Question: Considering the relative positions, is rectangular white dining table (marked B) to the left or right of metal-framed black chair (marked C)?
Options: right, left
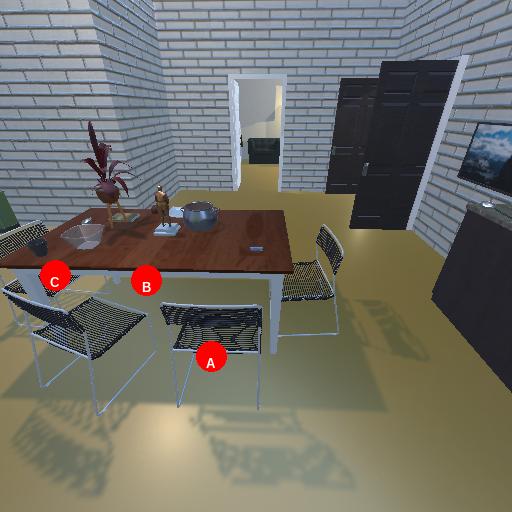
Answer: right